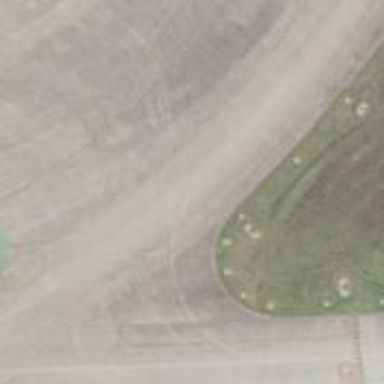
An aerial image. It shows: Image of taxiway at airport.